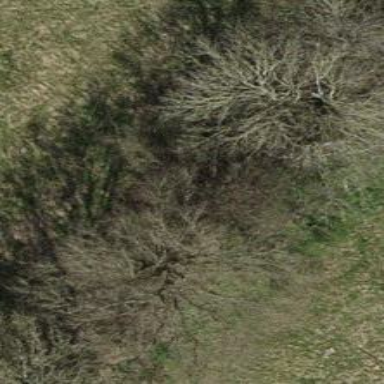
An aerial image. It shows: Single tag "natural: tree."